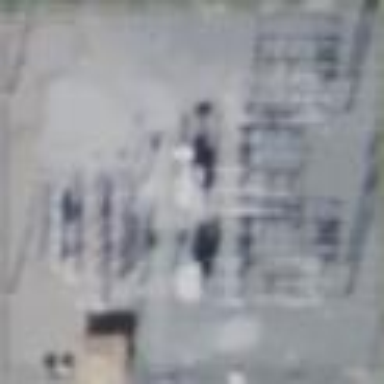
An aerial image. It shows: Outdoor distribution substation.